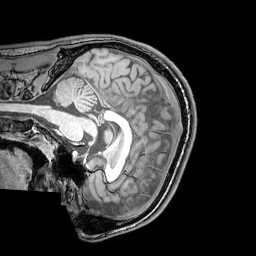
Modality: T1w
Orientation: sagittal
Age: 21
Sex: male
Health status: healthy
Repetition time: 0.081 s
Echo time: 0.037 s